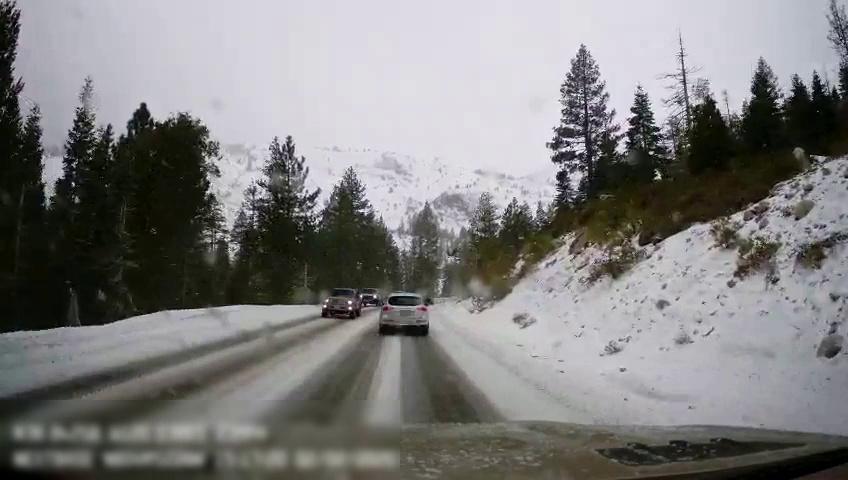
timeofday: Day
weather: Snowy
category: Drivable Space
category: Vehicles | SUV
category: Vehicles | SUV
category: Vehicles | Car
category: Vehicles | Car